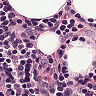
Metastatic tissue present: no